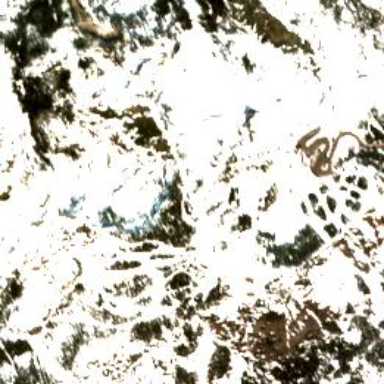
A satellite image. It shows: Area designated for winter sports.